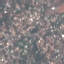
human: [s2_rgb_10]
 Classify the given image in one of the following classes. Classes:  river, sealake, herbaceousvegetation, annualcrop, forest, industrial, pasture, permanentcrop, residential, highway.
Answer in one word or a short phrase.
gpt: Residential